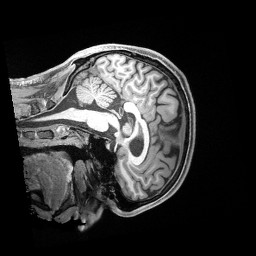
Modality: T1w
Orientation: sagittal
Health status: healthy
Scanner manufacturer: siemens
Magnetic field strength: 3 T
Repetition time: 2.4 s
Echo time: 0.00222 s